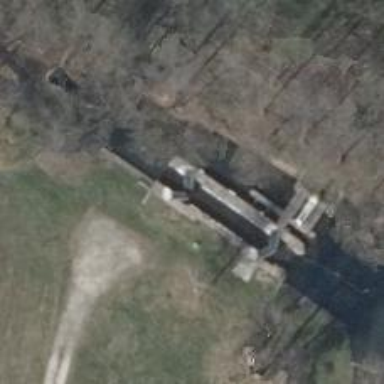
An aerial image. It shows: Lock gate along waterway.